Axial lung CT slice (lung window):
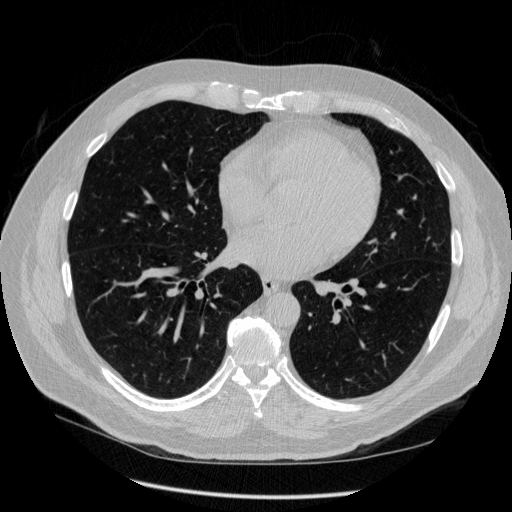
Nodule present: no